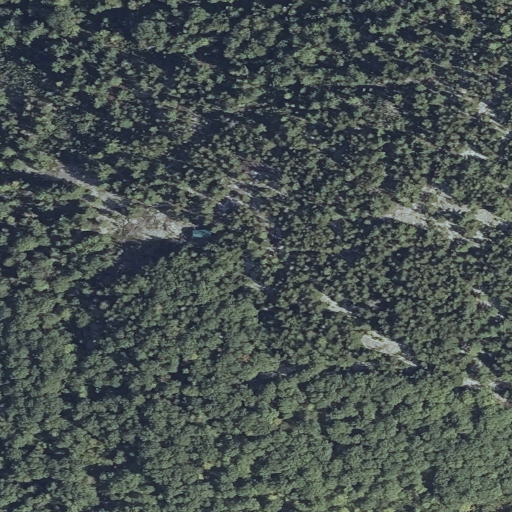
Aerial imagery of mountain in Maine named Whites Mountain containing evergreen forest, deciduous forest, and mixed forest